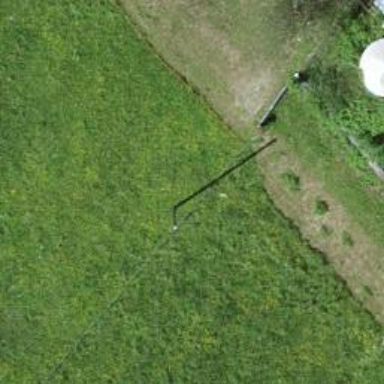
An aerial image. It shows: Minor power line.